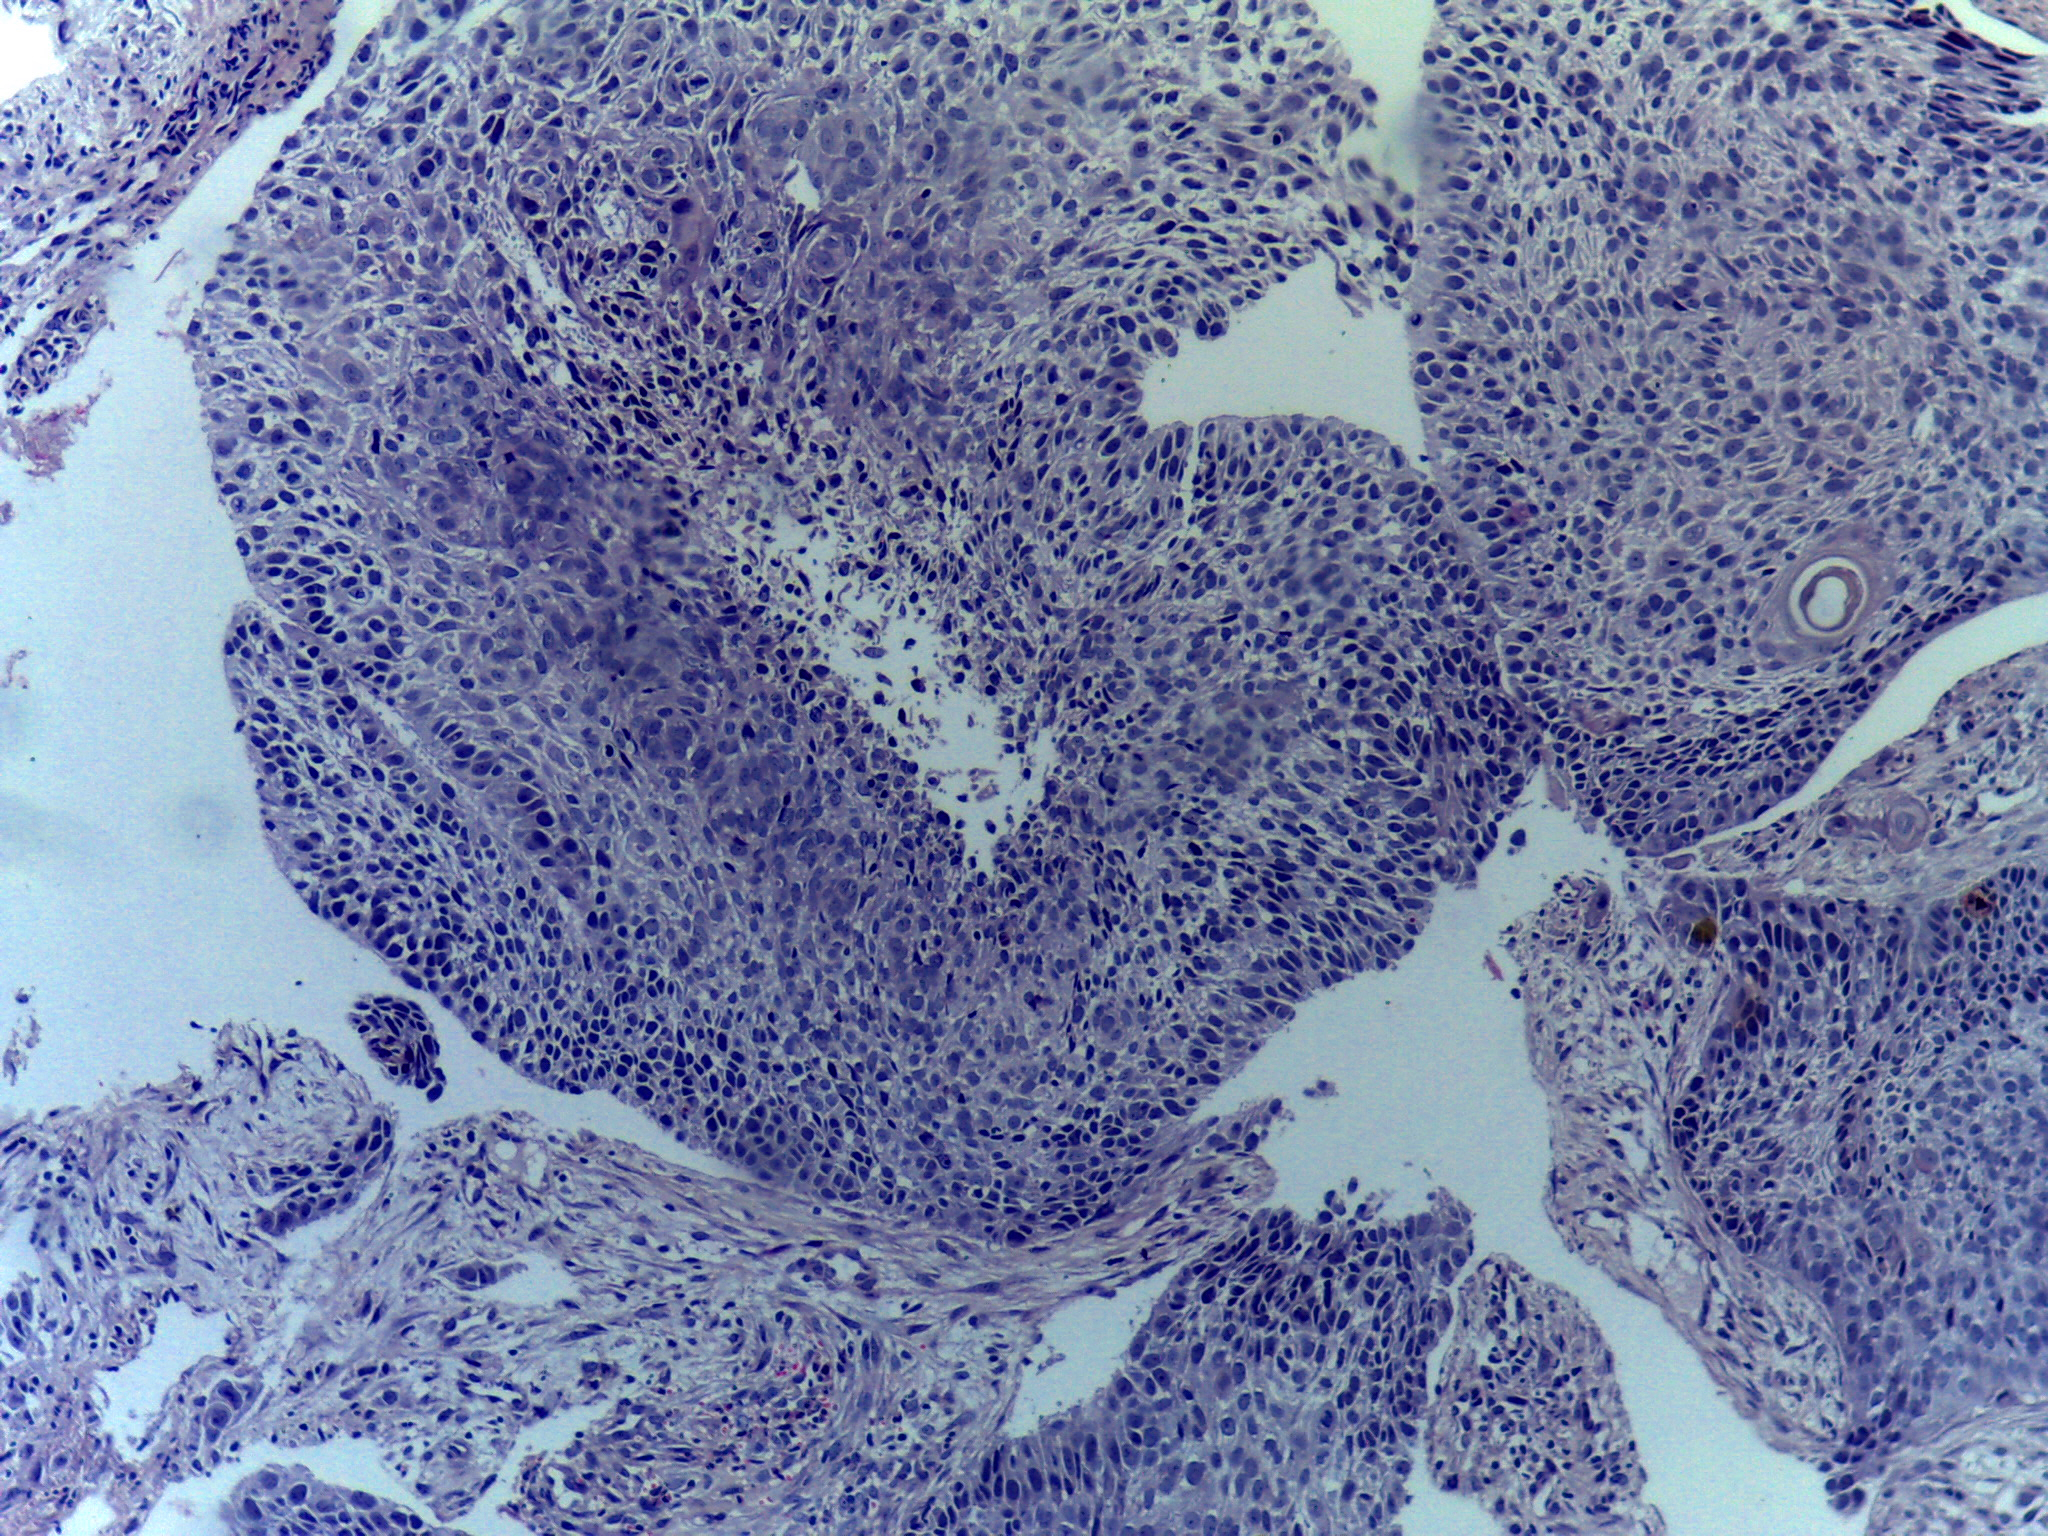
Diagnosis: OSCC